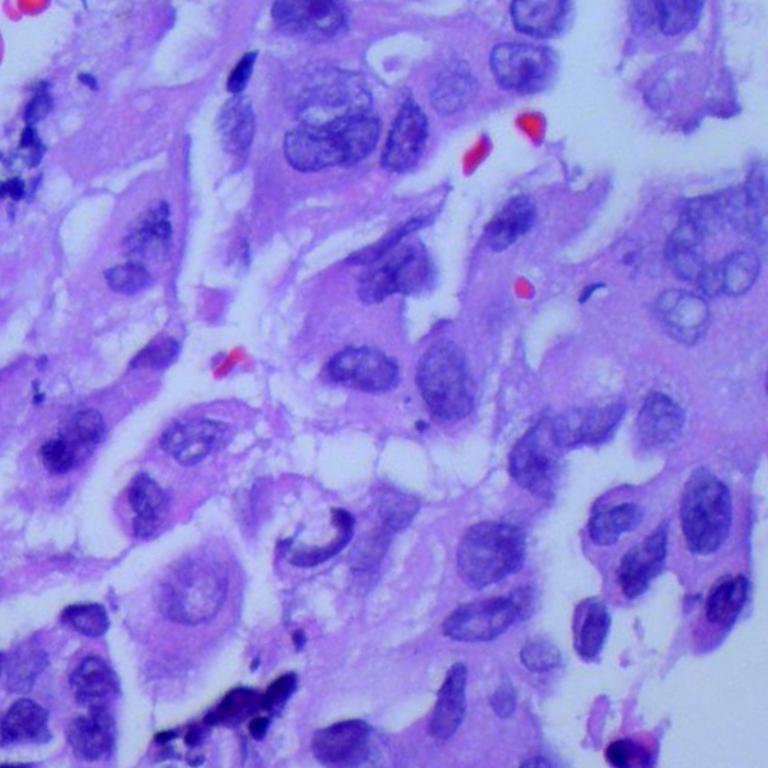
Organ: lung
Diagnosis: adenocarcinomas